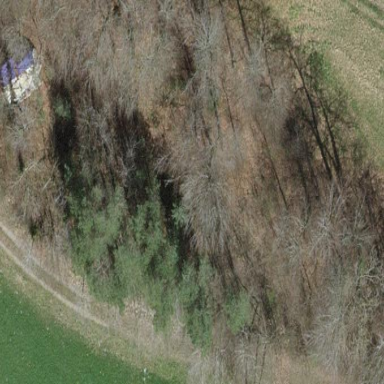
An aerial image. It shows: Mixed leaf cycle forest.